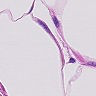
Metastatic tissue present: no